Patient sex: M
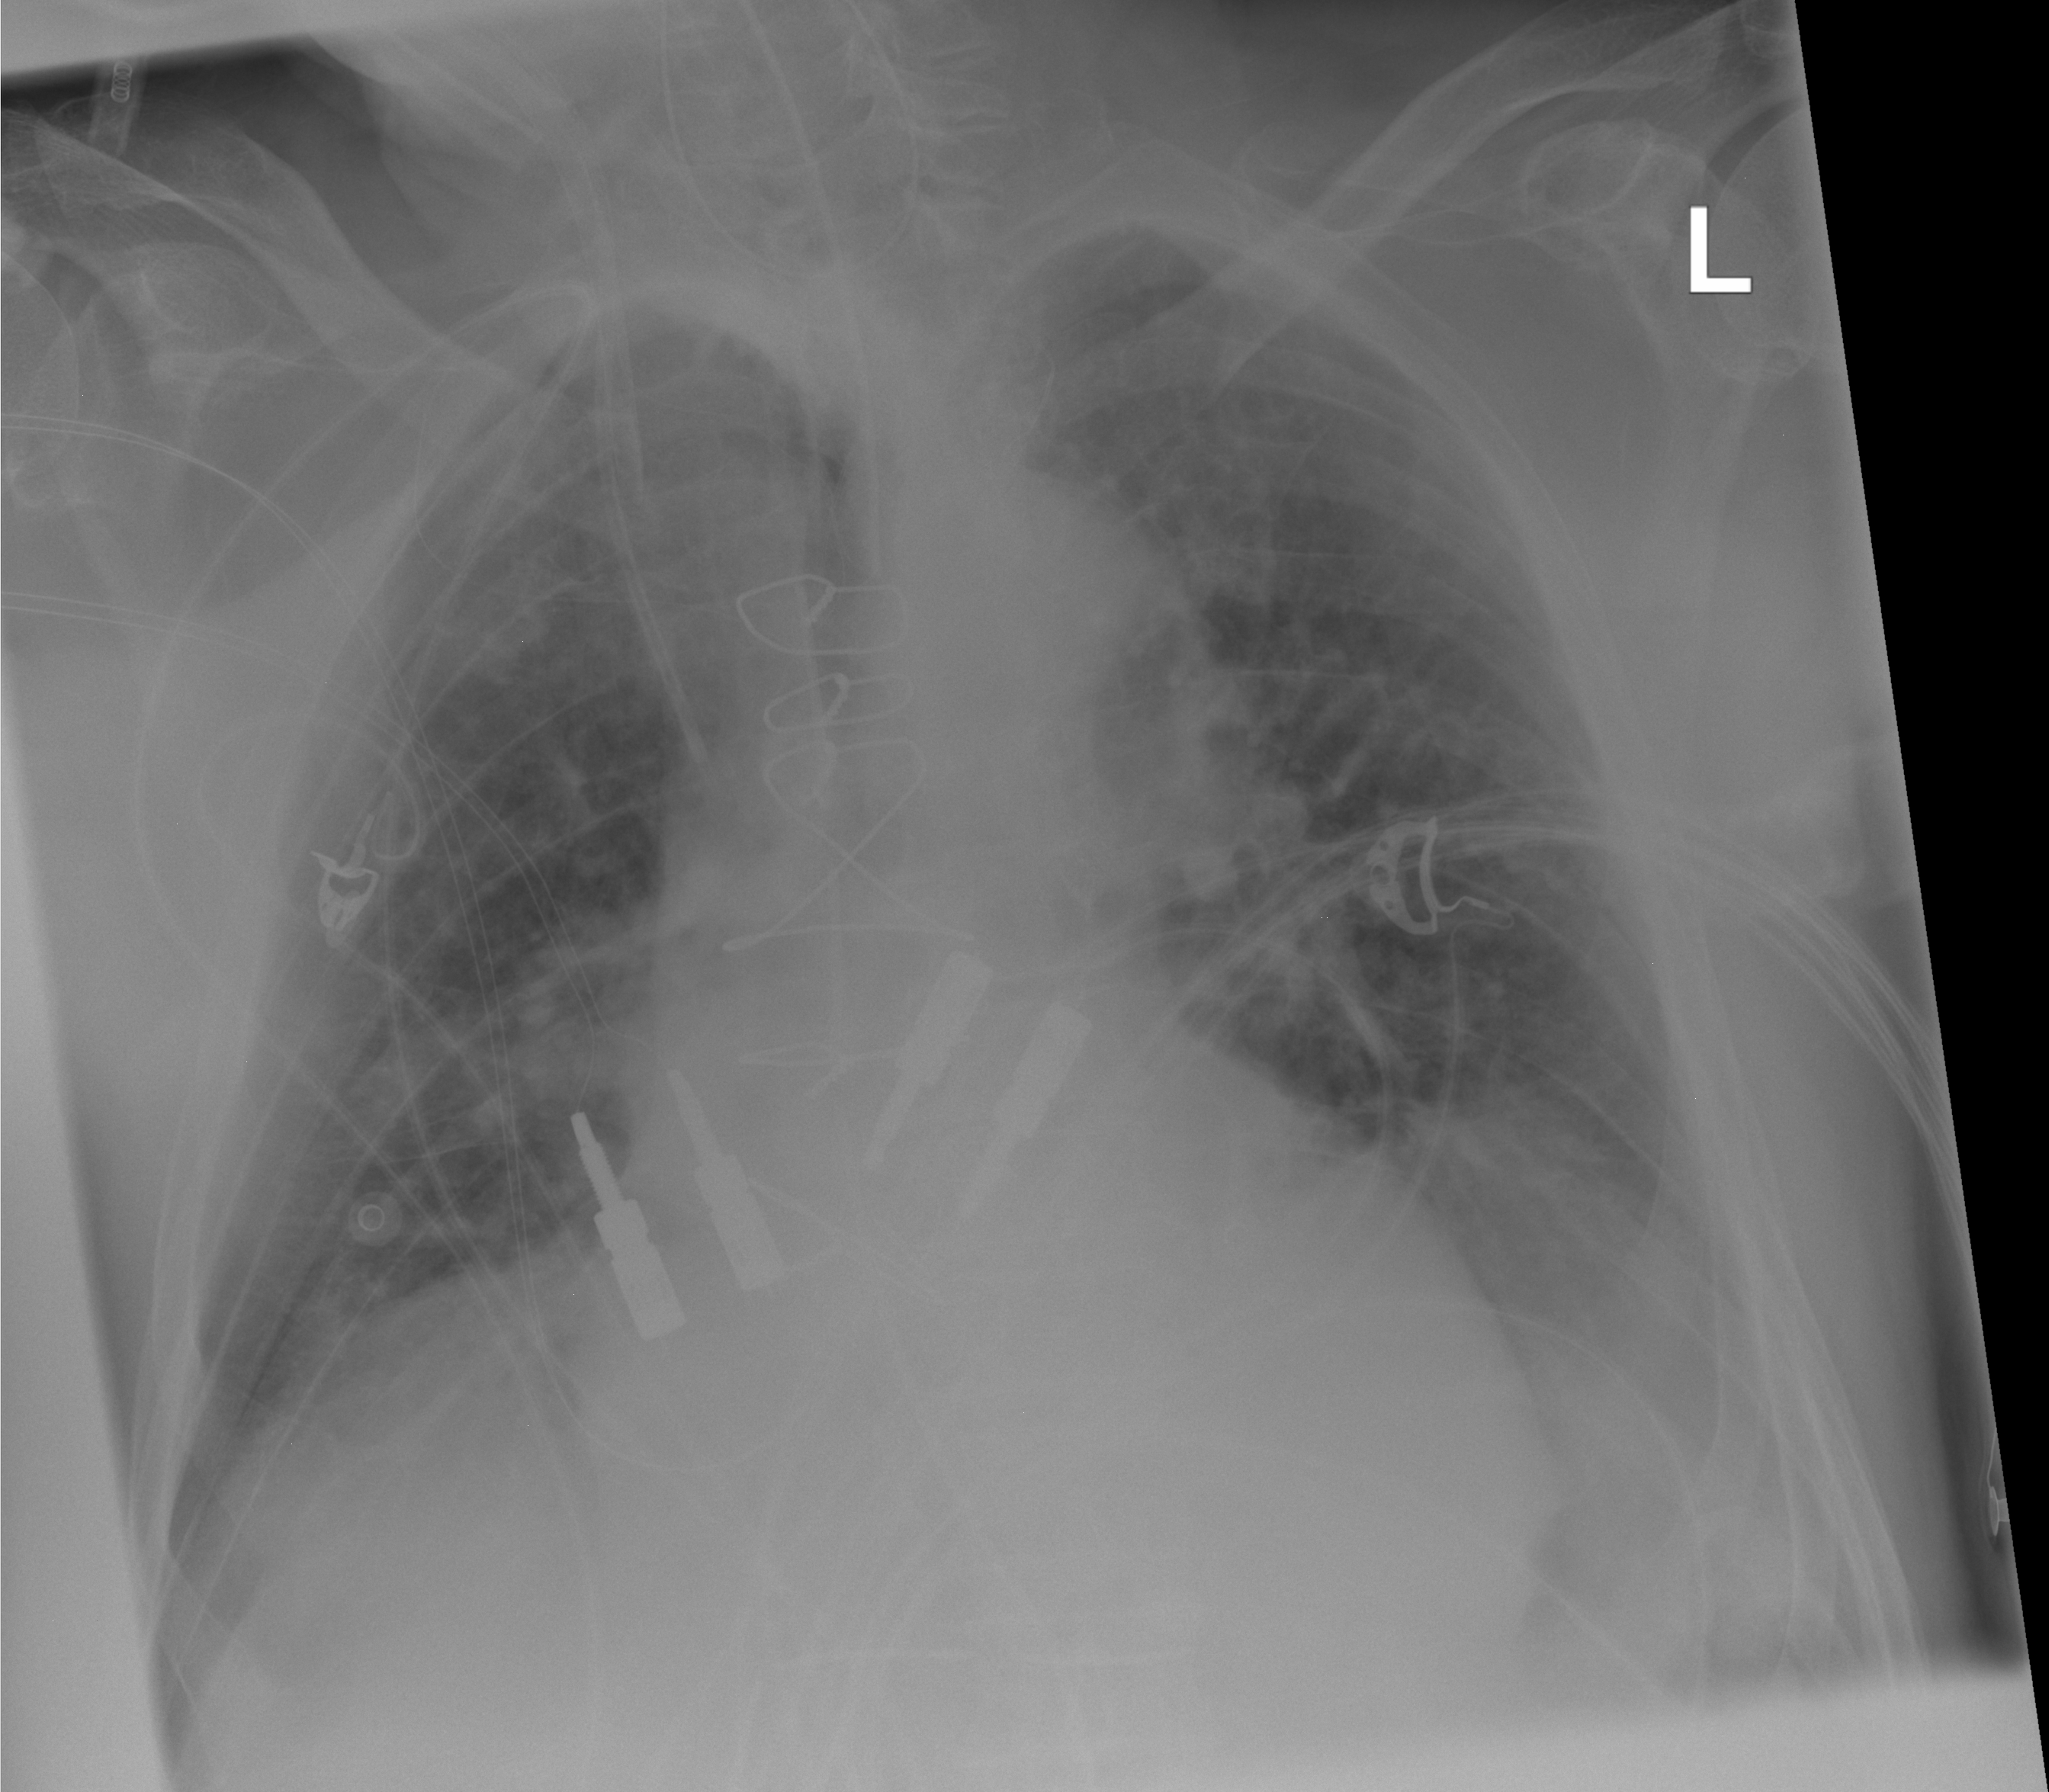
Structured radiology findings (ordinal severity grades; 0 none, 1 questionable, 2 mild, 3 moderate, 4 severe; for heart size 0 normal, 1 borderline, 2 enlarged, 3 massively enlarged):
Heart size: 0
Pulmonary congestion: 2
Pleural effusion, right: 0
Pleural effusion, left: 0
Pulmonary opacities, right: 2
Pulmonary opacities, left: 2
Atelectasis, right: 2
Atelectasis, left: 2